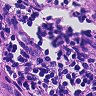
Metastatic tissue present: yes